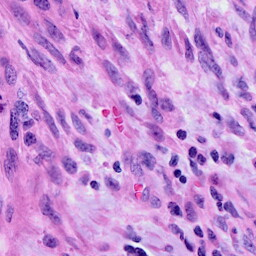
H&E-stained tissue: Cervix